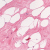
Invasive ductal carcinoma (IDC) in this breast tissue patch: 0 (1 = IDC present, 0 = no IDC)